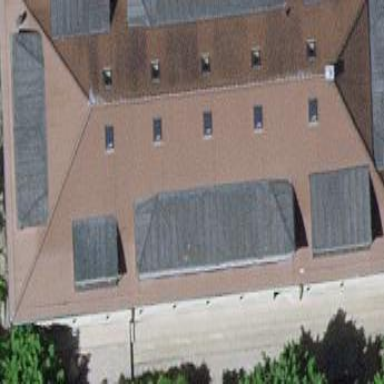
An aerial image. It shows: School building with hipped roof design.